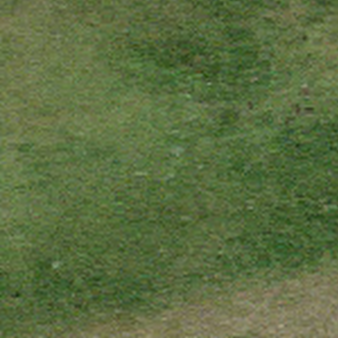
Label: other